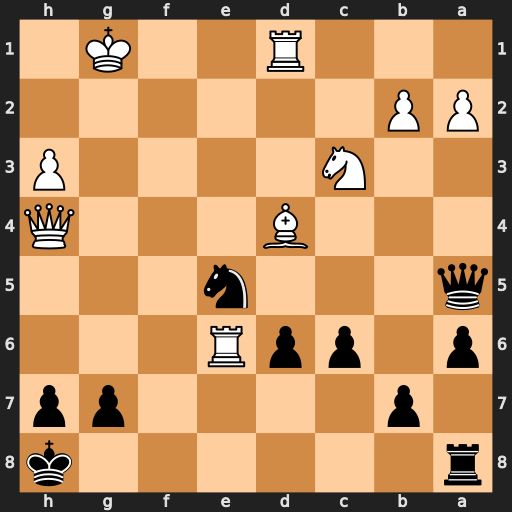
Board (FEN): r6k/1p4pp/p1ppR3/q3n3/3B3Q/2N4P/PP6/3R2K1
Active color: b
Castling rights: -
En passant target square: -
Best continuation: Nf3+ Kh1 Nxh4